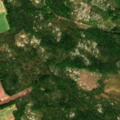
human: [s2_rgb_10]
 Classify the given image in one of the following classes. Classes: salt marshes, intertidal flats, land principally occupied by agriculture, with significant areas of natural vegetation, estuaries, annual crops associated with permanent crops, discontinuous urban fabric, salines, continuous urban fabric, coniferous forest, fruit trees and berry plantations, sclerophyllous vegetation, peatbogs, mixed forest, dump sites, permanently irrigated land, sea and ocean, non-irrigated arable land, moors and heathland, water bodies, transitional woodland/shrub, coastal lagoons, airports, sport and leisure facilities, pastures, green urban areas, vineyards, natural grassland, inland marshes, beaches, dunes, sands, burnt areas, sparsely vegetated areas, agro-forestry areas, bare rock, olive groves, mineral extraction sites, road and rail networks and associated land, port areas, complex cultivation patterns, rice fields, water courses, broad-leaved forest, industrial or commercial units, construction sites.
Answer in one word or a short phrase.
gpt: non-irrigated arable land, coniferous forest, mixed forest, transitional woodland/shrub